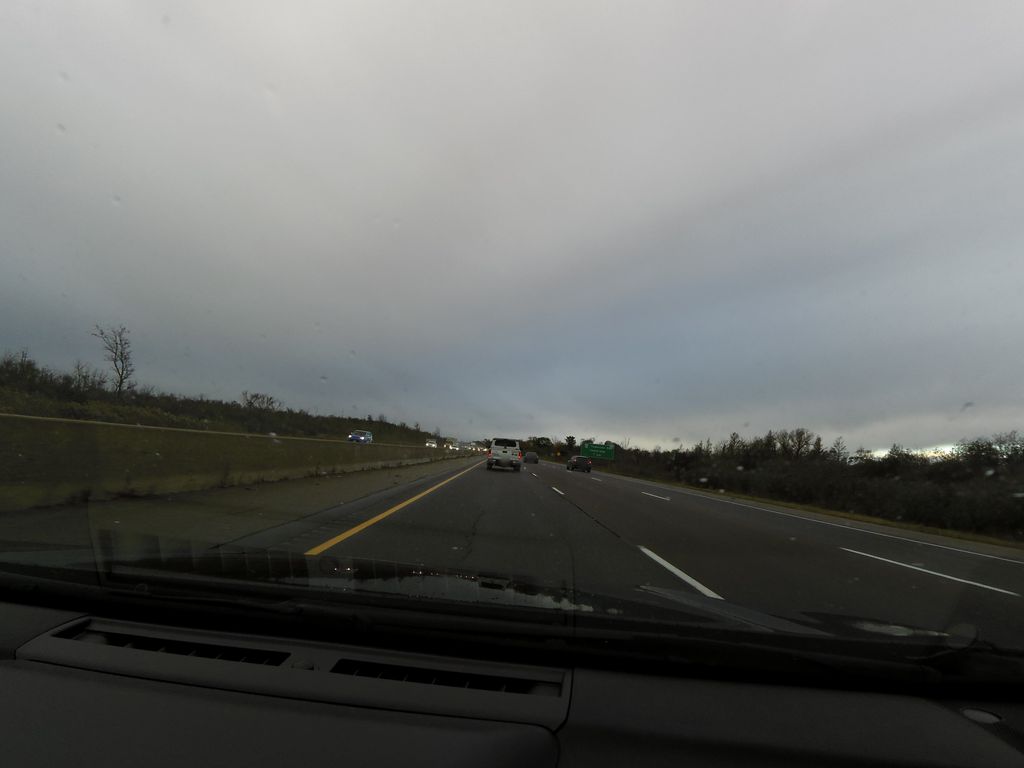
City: kitchener-waterloo